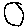
Label: circle